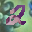
Label: 2